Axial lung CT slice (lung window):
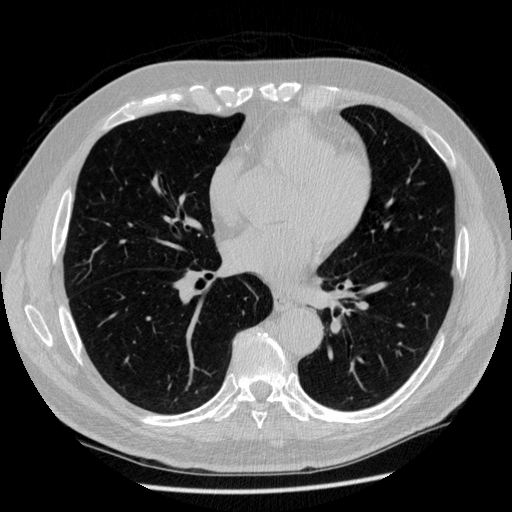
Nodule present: no